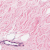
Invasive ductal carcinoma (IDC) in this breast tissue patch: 0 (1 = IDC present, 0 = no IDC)